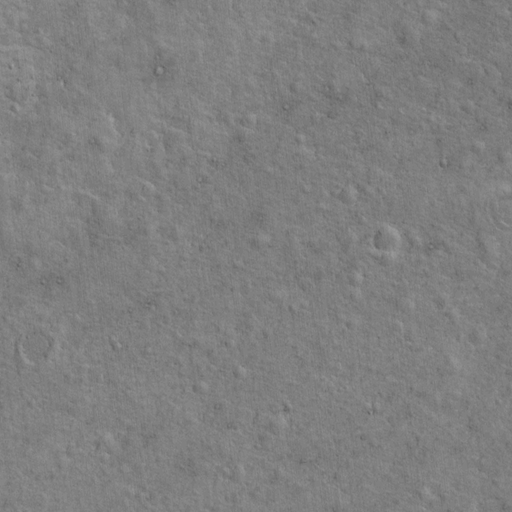
Classes present: Background